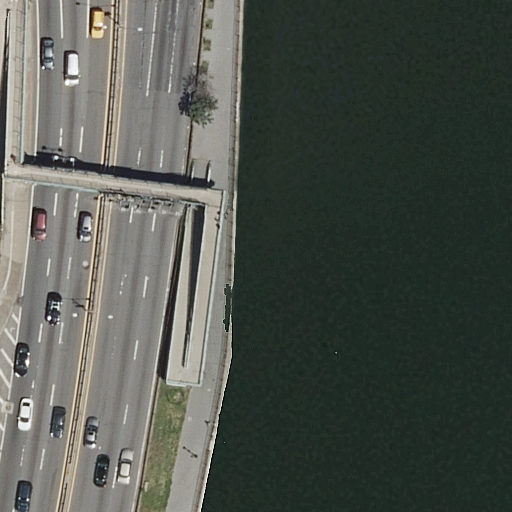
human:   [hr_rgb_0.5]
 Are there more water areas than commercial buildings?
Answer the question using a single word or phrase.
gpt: yes

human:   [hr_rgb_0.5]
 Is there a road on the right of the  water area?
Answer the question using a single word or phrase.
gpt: no

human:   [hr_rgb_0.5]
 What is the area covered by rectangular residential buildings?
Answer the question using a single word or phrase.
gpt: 0m2

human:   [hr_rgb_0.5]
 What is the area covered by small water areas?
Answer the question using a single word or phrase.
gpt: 0m2

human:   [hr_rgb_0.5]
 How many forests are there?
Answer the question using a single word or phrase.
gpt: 0

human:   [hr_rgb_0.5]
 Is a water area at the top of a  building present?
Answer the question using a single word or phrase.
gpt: no

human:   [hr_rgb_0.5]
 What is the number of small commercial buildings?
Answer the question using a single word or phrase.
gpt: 0

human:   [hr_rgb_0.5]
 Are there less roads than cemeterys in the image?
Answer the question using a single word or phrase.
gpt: no

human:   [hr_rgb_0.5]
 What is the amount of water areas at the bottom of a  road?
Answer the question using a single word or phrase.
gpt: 0

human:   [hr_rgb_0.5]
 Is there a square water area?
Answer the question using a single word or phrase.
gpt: no

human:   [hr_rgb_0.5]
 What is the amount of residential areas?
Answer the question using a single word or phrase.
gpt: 0

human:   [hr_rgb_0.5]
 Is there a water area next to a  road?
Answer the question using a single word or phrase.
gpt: yes

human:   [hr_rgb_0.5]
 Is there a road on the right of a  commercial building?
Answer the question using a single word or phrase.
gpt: no

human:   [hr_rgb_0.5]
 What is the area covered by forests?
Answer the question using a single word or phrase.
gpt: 0m2

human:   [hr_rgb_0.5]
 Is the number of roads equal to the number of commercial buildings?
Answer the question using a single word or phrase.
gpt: no

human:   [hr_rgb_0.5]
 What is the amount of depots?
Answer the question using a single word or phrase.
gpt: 0

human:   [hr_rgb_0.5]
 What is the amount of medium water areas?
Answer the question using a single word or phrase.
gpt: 0

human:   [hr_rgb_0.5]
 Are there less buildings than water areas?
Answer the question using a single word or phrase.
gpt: yes

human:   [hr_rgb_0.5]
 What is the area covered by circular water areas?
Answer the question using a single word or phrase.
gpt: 0m2

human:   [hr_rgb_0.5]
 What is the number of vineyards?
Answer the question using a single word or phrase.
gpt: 0

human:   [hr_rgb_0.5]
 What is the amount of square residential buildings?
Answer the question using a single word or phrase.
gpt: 0

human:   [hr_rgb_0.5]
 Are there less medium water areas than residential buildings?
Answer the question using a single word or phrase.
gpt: no

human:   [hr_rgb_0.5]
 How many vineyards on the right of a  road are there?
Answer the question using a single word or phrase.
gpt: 0

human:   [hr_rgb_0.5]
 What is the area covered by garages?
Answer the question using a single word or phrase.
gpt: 0m2

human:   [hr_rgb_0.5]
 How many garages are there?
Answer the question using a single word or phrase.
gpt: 0

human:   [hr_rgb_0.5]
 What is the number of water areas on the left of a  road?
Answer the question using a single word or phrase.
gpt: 0

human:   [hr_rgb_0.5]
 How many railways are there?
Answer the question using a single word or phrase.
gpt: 0

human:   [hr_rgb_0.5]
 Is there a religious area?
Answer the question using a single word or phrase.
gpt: no

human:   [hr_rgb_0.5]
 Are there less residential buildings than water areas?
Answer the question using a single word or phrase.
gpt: yes

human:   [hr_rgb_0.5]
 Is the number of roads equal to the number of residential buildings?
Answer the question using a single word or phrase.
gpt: no

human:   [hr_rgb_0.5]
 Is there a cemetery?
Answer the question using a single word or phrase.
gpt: no

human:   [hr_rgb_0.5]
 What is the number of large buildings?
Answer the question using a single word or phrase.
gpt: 0

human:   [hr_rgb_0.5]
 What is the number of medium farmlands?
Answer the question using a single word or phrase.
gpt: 0

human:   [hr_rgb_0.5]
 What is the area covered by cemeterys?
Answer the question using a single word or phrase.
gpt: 0m2

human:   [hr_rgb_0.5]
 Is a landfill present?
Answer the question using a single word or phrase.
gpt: no

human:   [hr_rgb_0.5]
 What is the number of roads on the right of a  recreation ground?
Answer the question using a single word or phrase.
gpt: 0